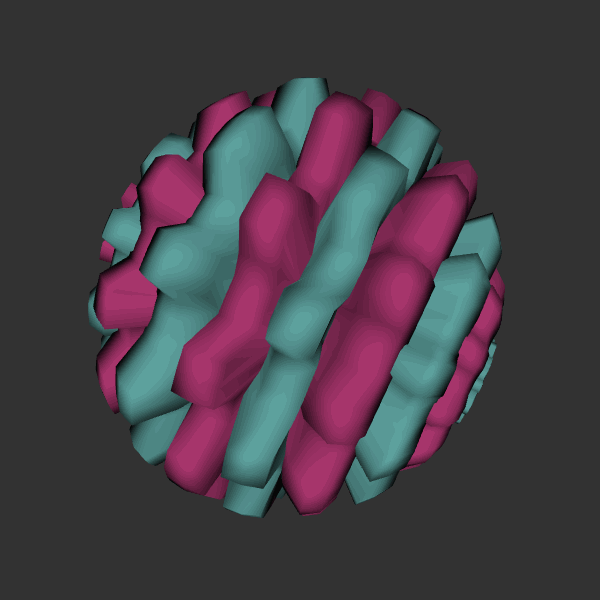
Background: dark